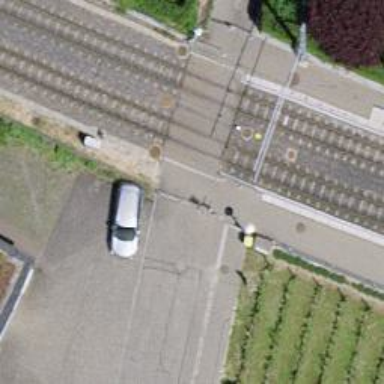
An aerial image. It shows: Railway crossing.